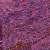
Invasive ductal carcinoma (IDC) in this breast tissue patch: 0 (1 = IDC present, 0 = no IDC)